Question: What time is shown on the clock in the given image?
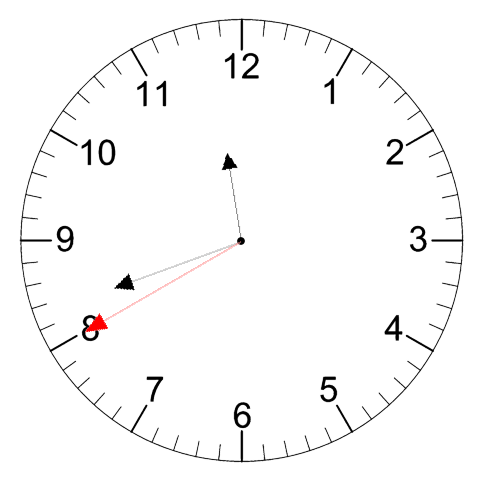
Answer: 11:41:40